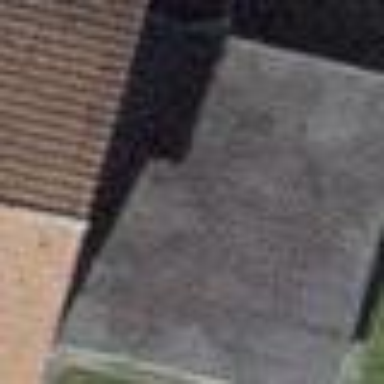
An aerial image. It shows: Garage.